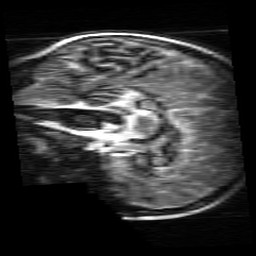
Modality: MP2RAGE
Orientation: sagittal
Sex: female
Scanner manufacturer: siemens
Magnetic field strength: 3 T
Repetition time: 5 s
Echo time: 0.00368 s